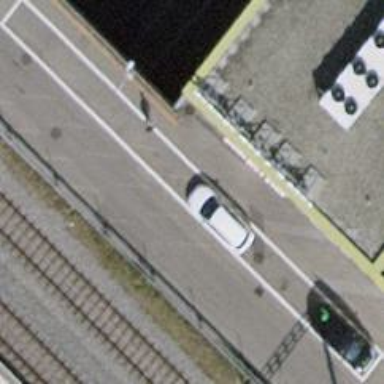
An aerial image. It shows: Parallel street-side parking with asphalt surface.